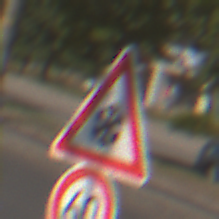
Verkehrszeichen: SchneeOderEisglaette
Zusatzzeichen unten: Geschwindigkeit60
Umgebung: Outdoor, Urban
Tageszeit: Midday
Wetter: Clear
Licht: Natural
Jahreszeit: NotSpecified
Kontrast: HighContrast